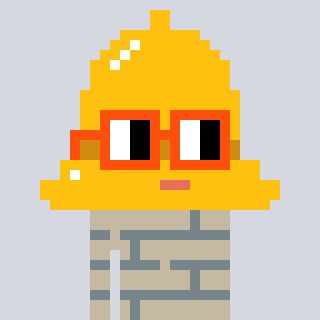
a pixel art character with square orange glasses, a bell-shaped head and a bege-colored body on a cool background